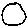
Label: circle